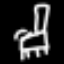
Label: chair